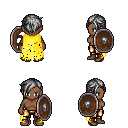
a pixel art fantasy rpg character, female body template, human, dark skin, yellow tattered cape, gold greaves, gray pixie cut hairstyle, brown shoes, shield, four views (front, back, left, right), 2x2 character sprite sheet, small pixel art, hard edges, no anti-aliasing